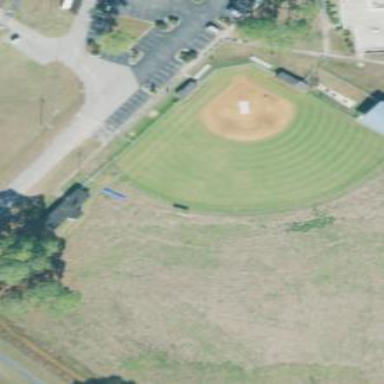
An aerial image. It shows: Baseball pitch for leisure land.